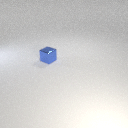
small blue metal cube